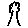
Label: tree